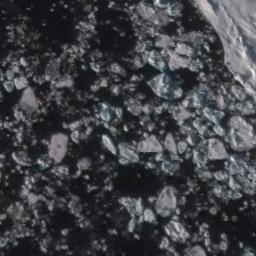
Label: sea_ice